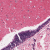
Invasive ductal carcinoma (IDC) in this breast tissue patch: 0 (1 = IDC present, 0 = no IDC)